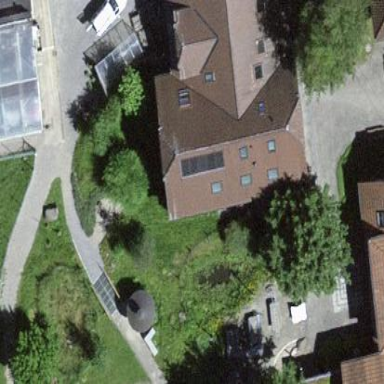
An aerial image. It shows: Residential building.